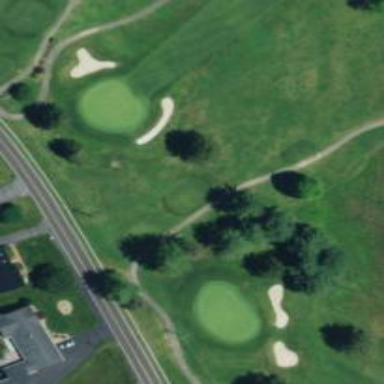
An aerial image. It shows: Golf tee.